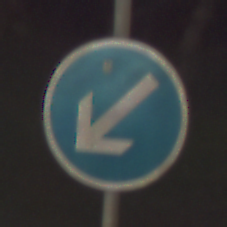
Verkehrszeichen: VorgeschriebeneVorbeifahrtLinks
Umgebung: Outdoor, Suburban
Tageszeit: Night
Wetter: Clear
Licht: Artificial
Jahreszeit: NotSpecified
Kontrast: MediumContrast